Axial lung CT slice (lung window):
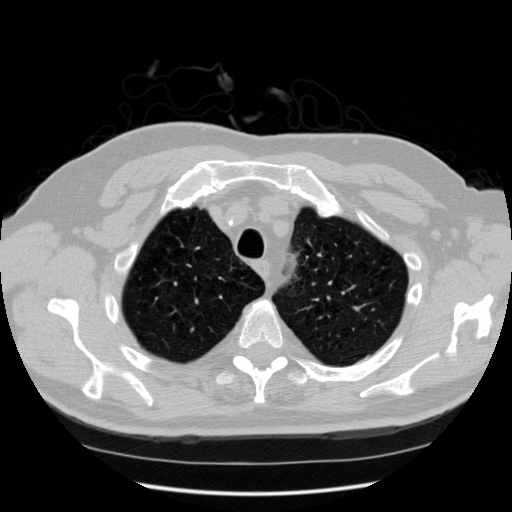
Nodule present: no